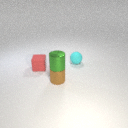
small red rubber cube to the left of small brown metal cylinder